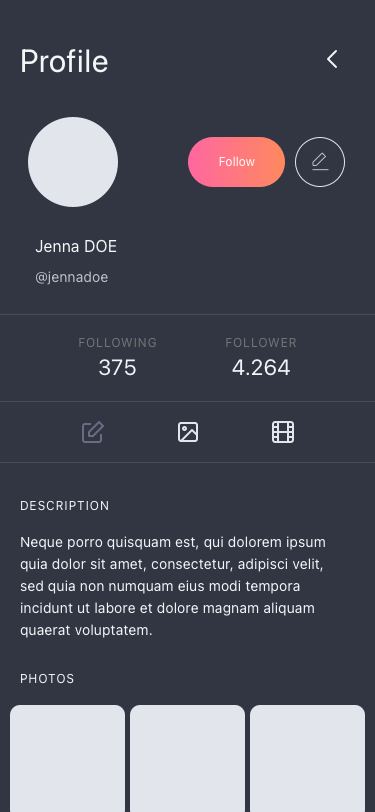
Text in this UI design:
PHOTOS
Neque porro quisquam est, qui dolorem ipsum quia dolor sit amet, consectetur, adipisci velit, sed quia non numquam eius modi tempora incidunt ut labore et dolore magnam aliquam quaerat voluptatem.
DESCRIPTION
4.264
FOLLOWER
375
FOLLOWING
@jennadoe
Jenna DOE
Profile